Aerial crown-view tile of a tropical tree (Barro Colorado Island, Panama), acquired 20240918:
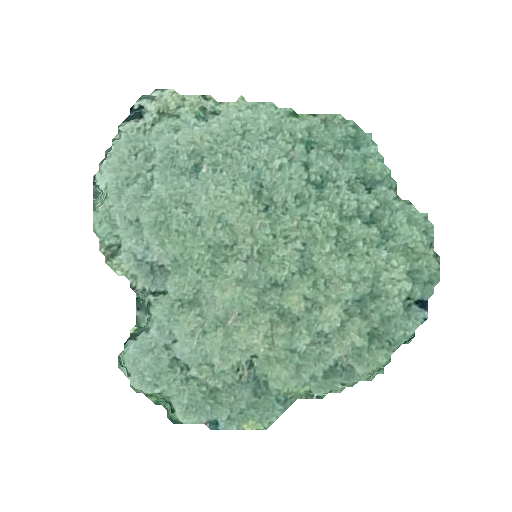
Species: Jacaranda copaia
GBIF accepted scientific name: Jacaranda copaia
Crown area: 135.667 m²